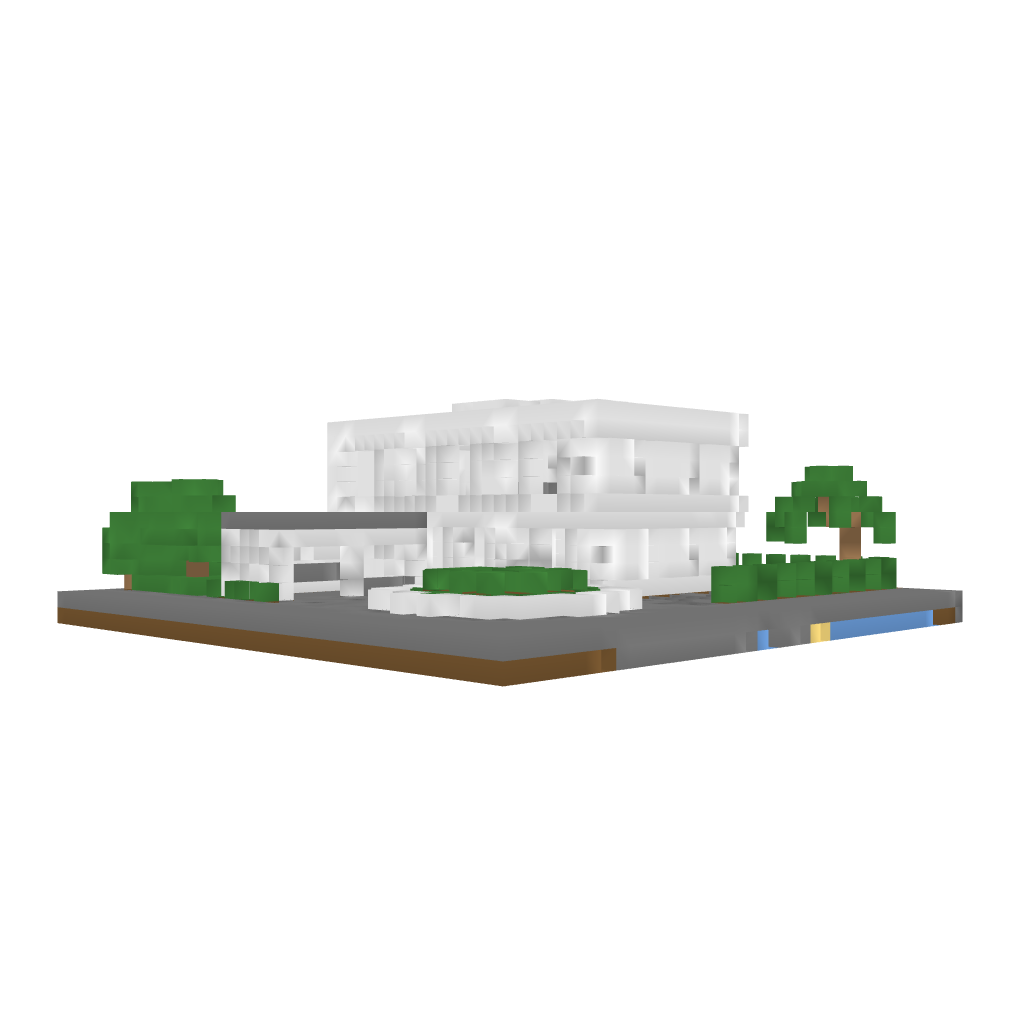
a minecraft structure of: Modern house bad low quality